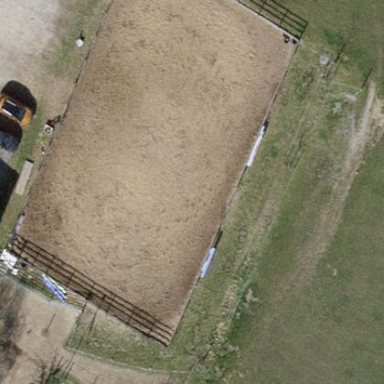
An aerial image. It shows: Equestrian pitch surrounded by fence.